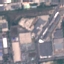
Land use / land cover class: Industrial